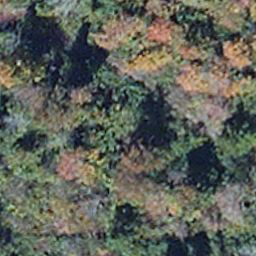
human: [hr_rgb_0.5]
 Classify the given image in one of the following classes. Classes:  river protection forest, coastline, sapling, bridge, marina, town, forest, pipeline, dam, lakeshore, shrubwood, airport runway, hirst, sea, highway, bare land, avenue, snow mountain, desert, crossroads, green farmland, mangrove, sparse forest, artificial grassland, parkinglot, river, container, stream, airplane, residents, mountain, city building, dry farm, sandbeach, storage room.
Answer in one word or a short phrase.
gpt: mangrove